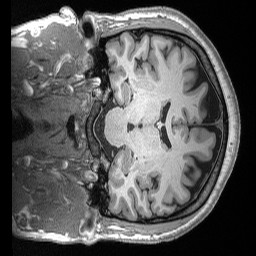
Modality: T1w
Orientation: coronal
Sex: male
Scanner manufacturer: siemens
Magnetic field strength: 3 T
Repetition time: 2.53 s
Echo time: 0.00164 s